Question: Just a simple question since I cannot find the correct url on the Jboss AS 7 started guide. When I'm creating a new project using the maven project wizard... on the archetype selection I cannot find anyone starting with org.jboss.spec.

I think this is because I need to add something to the maven archetypes catalogs first... but I cannot find the site. Any help would be appreciated.
Thanks a lot.
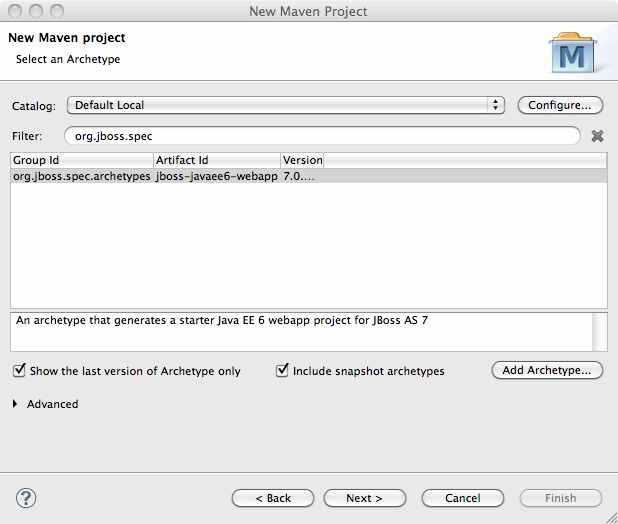
Answer: This arche types are available in maven central. 'http://repo1.maven.org/maven2/archetype-catalog.xml'
To add this catalog go to:
Window / Preferences / Maven / Archetype / Add Remote Catalog...